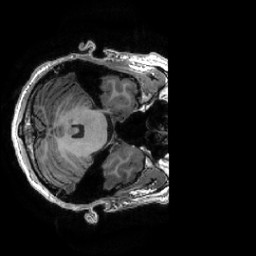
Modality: T1w
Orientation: axial
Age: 26
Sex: male
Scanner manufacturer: ge
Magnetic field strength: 3 T
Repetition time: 0.0073 s
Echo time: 0.003 s